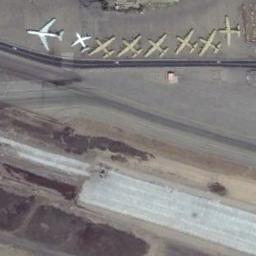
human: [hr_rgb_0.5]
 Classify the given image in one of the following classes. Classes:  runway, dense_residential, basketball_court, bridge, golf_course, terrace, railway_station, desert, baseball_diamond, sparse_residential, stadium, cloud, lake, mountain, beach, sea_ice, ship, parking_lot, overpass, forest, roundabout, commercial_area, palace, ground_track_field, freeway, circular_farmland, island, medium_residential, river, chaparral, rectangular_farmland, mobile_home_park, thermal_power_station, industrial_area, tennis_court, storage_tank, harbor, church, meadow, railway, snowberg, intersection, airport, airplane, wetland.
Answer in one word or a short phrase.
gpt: airplane